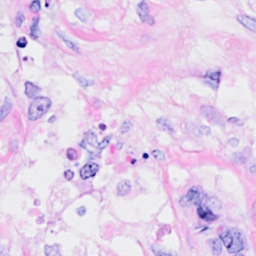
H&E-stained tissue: Breast